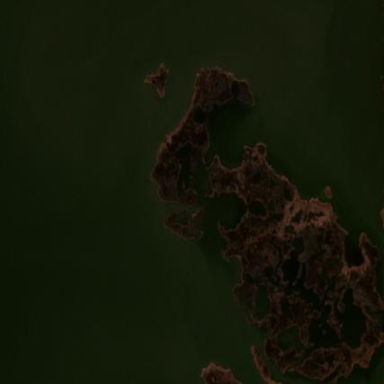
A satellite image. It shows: Islet.